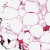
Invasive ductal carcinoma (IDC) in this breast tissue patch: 0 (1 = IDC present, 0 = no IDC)